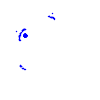
Particle: electron